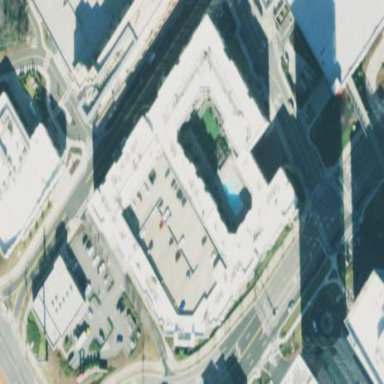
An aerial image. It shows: Part of the building is dedicated to retail space.